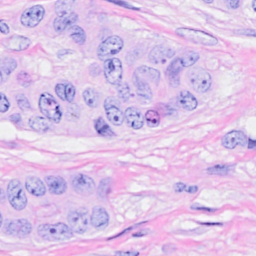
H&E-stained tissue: Breast